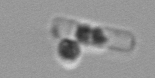
Label: Guinardia_delicatula